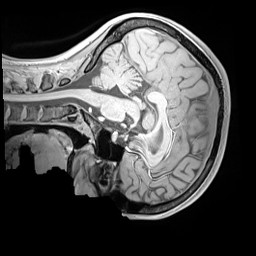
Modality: MP2RAGE
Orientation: sagittal
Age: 14
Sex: female
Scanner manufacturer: siemens
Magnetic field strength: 3 T
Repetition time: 4 s
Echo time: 0.00303 s